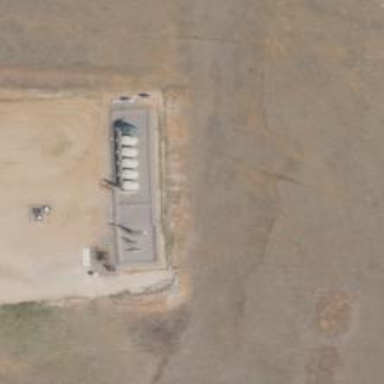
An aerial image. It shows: Storage tank that is man-made.